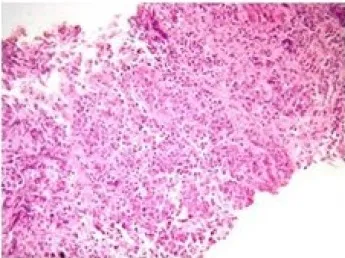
Hematoxylin and eosin staining of pancreatic bioptic specimen.
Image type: pathology (h&e)